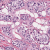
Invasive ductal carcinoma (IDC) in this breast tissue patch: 1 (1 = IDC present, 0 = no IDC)